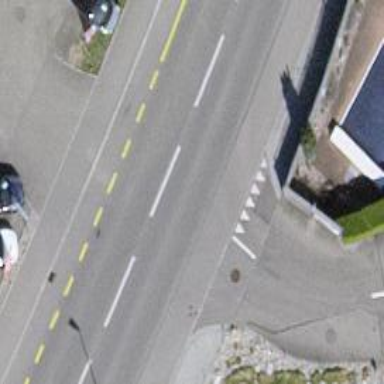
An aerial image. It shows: Asphalt road with primary highway designation and dedicated cycle lane on the left.